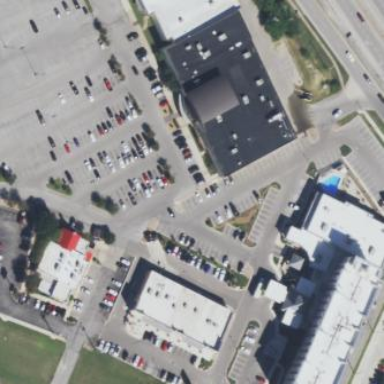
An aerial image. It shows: Building used as fitness center.